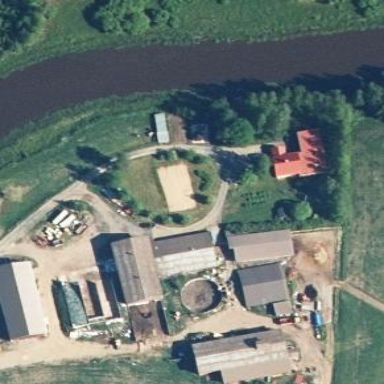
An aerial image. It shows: Farmyard area.